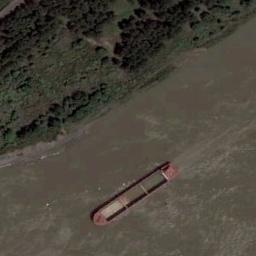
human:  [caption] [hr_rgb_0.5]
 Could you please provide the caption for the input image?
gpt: There are many trees beside the ship .

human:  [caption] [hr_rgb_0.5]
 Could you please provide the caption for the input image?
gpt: The cargo ship is sailing in the yellow water and a forest is next to the ship .

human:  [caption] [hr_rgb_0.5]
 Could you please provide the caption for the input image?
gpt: An orange-red bulk carrier sails on the yellowish river .

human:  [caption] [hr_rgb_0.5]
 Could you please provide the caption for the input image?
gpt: There is a ship in the water next to grass and trees .

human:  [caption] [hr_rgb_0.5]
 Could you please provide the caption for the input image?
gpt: The ship is on a river beside a green meadow .